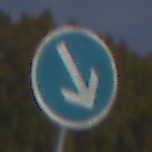
Verkehrszeichen: VorgeschriebeneVorbeifahrtRechts
Umgebung: Outdoor, Suburban
Tageszeit: MorningAfternoon
Wetter: PartlyCloudy
Licht: Natural
Jahreszeit: NotSpecified
Kontrast: HighContrast